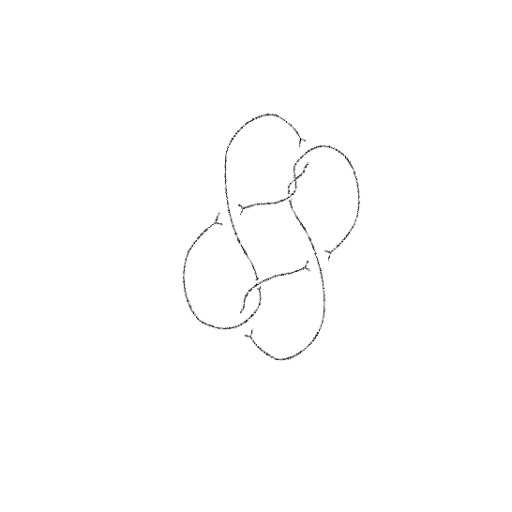
Crossing number: 7